Question: We have a graph that looks like:

Very nice. Well, except for the first and last bars being split in half!
I know why it's doing it, but I don't know how to fix it. I've tried gridPadding, barPad, and Pad. Probably others. For whatever reason, I cannot seem to get them to push without prepending and appending some blank dummy data. Which makes an extra two confusing entries along the bottom, which is definitely not acceptable.
The code is as follows.
'''
var f = [[0,1.29],[1,1.29],[2,1.48],[3,1.48],[4,1.48],[5,1.48],[6,1.48],[7,1.48]];
var v = [[0,0.71],[1,0.71],[2,0.8],[3,0.8],[4,0.8],[5,0.8],[6,0.8],[7,0.8]];
var p = [[0,-0.26],[1,-0.26],[2,0.67],[3,0.67],[4,0.67],[5,0.67],[6,0.67],[7,0.67]];
// [x position, y height]
var x_line = [[0,1],[1,21],[2,33],[3,39],[4,21],[5,21],[6,21],[7,21]];
var rank_ticks = [0,1,2,3,4,5,6,7];
$('body').on('click', '#load-fvp', function () {
var plot2 = $.jqplot('fvp-chart', [f, v, p, x_line], {
stackSeries: true,
gridPadding: 40,
highlighter: {
show: true,
tooltipAxes: 'y',
useAxesFormatters: false,
formatString: "<span style='display: none;'>%s</span> %s" // hide the first S because it's irrelevant
},
seriesDefaults: {
renderer: $.jqplot.BarRenderer,
rendererOptions: {
barWidth: 24,
shadowAlpha: 0.03,
fillToZero: true,
highlightMouseOver: false
},
pointLabels: {
show: true,
stackedValue: true
}
},
legend: {
show: true,
location: 'nw',
labels: ['Fund.', 'Value', 'Price', 'Rank']
},
series: [
{showLabel: true, useNegativeColors: false},
{showLabel: true, useNegativeColors: false},
{showLabel: true, useNegativeColors: false},
{
disableStack : true,//otherwise it wil be added to values of previous series
renderer: $.jqplot.LineRenderer,
lineWidth: 2,
pointLabels: {
show: false
},
color: '#FF7D7D',
markerOptions: {
size: 5, color: 'red'
},
xaxis: 'x2axis', yaxis: 'y2axis',
}
//, color: '#FFCC66', useNegativeColors: false, shadow: false, fill: false, lineWidth: 3, fillToZero: true
],
axesDefaults: {
//tickRenderer: $.jqplot.CanvasAxisTickRenderer,
},
axes: {
xaxis: {
ticks: rank_ticks,
tickOptions: {
formatString:'%d',
fontSize:'7pt',
fontFamily:'"Lucida Grande",Verdana, Georgia, Times, serif',
},
},
x2axis: {
ticks: rank_ticks,
showTicks: false
},
yaxis: {
labelRenderer: $.jqplot.CanvasAxisLabelRenderer,
ticks: [-4, -3, -2, -1, 0, 1, 2, 3, 4],
label: "Information Ratio",
labelOptions: {
angle: 270,
fontFamily: "Verdana, Helvetica",
fontSize: "13pt",
textColor: '#111'
},
tickOptions: {
formatString:'%d',
fontSize:'7pt',
fontFamily:'"Lucida Grande",Verdana, Georgia, Times, serif',
},
},
y2axis: {
labelRenderer: $.jqplot.CanvasAxisLabelRenderer,
ticks: [100, 50, 1],
showLabel: true,
label: "Rank",
labelOptions: {
angle: 90,
fontFamily: "Verdana, Helvetica",
fontSize: "13pt",
textColor: '#FF7D7D'
},
tickOptions: {
formatString:'%d',
fontSize:'7pt',
fontFamily:'"Lucida Grande",Verdana, Georgia, Times, serif',
},
}
}});
$('.jqplot-table-legend').css('left', '567px').css('top', '-14px');
});
'''
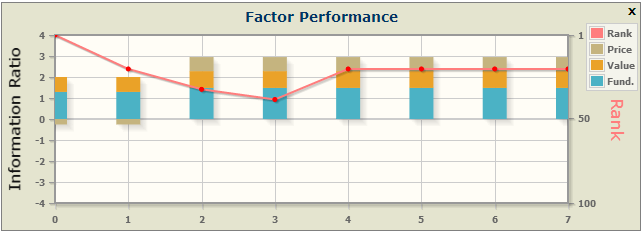
Answer: Try these values :
'''
gridPadding:{
right:40,
left:40
}
'''